Question: I have a program that consists of a main script as .py and some custom modules as .pyd. All the files sit in the same directory. The main script imports the modules using 'import module' syntax, and from my IDE it all works fine. But when I cx-freeze the program I get the error 'dynamic module does not define init function'.

What's doubly strange is that the 'quavers' module is the second import, so the first one works but then this one breaks. And there isn't much difference between the two in terms of content (just a couple of functions in each). I've also created freezed programs before with custom pyd modules and never came across this before.
What is the 'init' function and why does cx-freeze need it? What does it do? Do I need to create an init function in each module that I import?
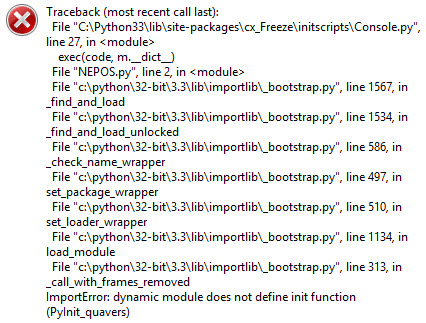
Answer: I figured out the problem. I have two versions of the same module, 'quavers1' and 'quavers2'. I first compiled them to pyd using nuitka and then renamed the created pyd file from 'quavers1' to 'quavers' when cx-freezing them. The renaming post nuitka compilation was what was causing the problem. If I rename, compile in nuitka, then freeze, it works fine.